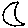
Label: moon